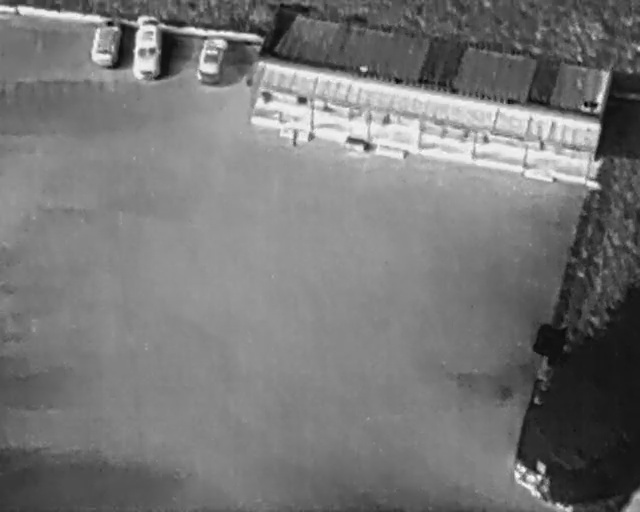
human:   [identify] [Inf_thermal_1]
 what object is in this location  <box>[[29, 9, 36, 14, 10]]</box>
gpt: <ref>1 medium car at the top</ref>